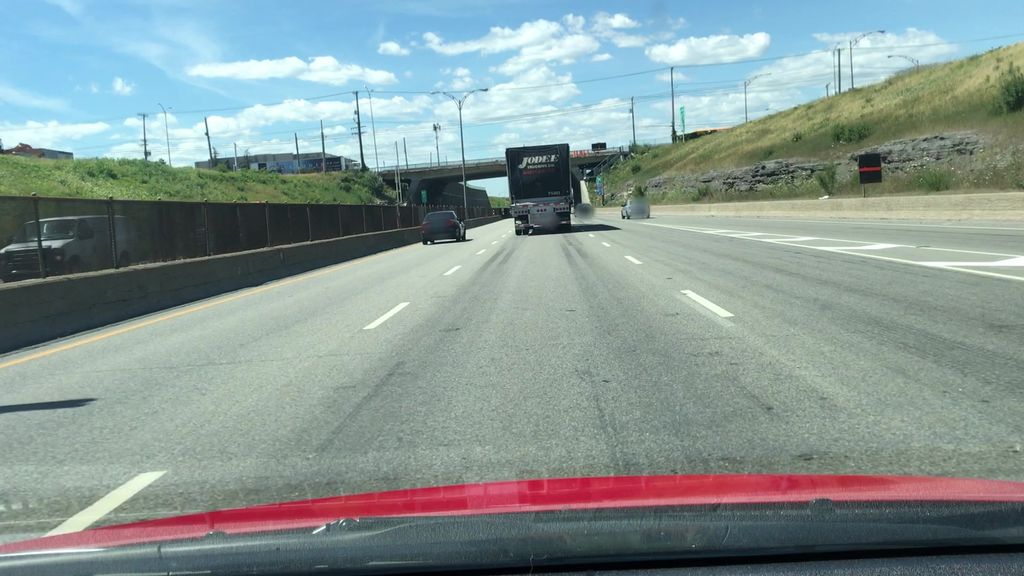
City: montreal